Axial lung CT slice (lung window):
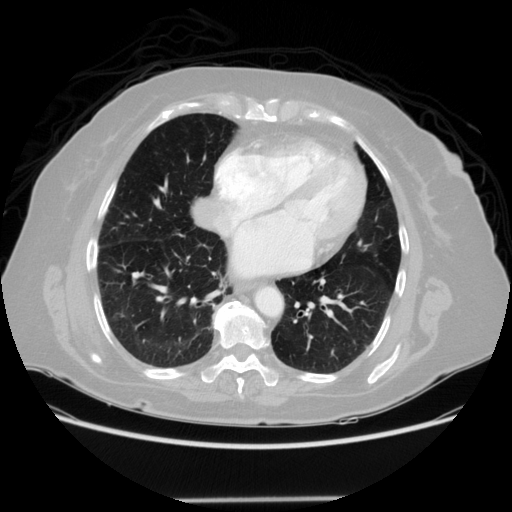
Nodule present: no